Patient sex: M
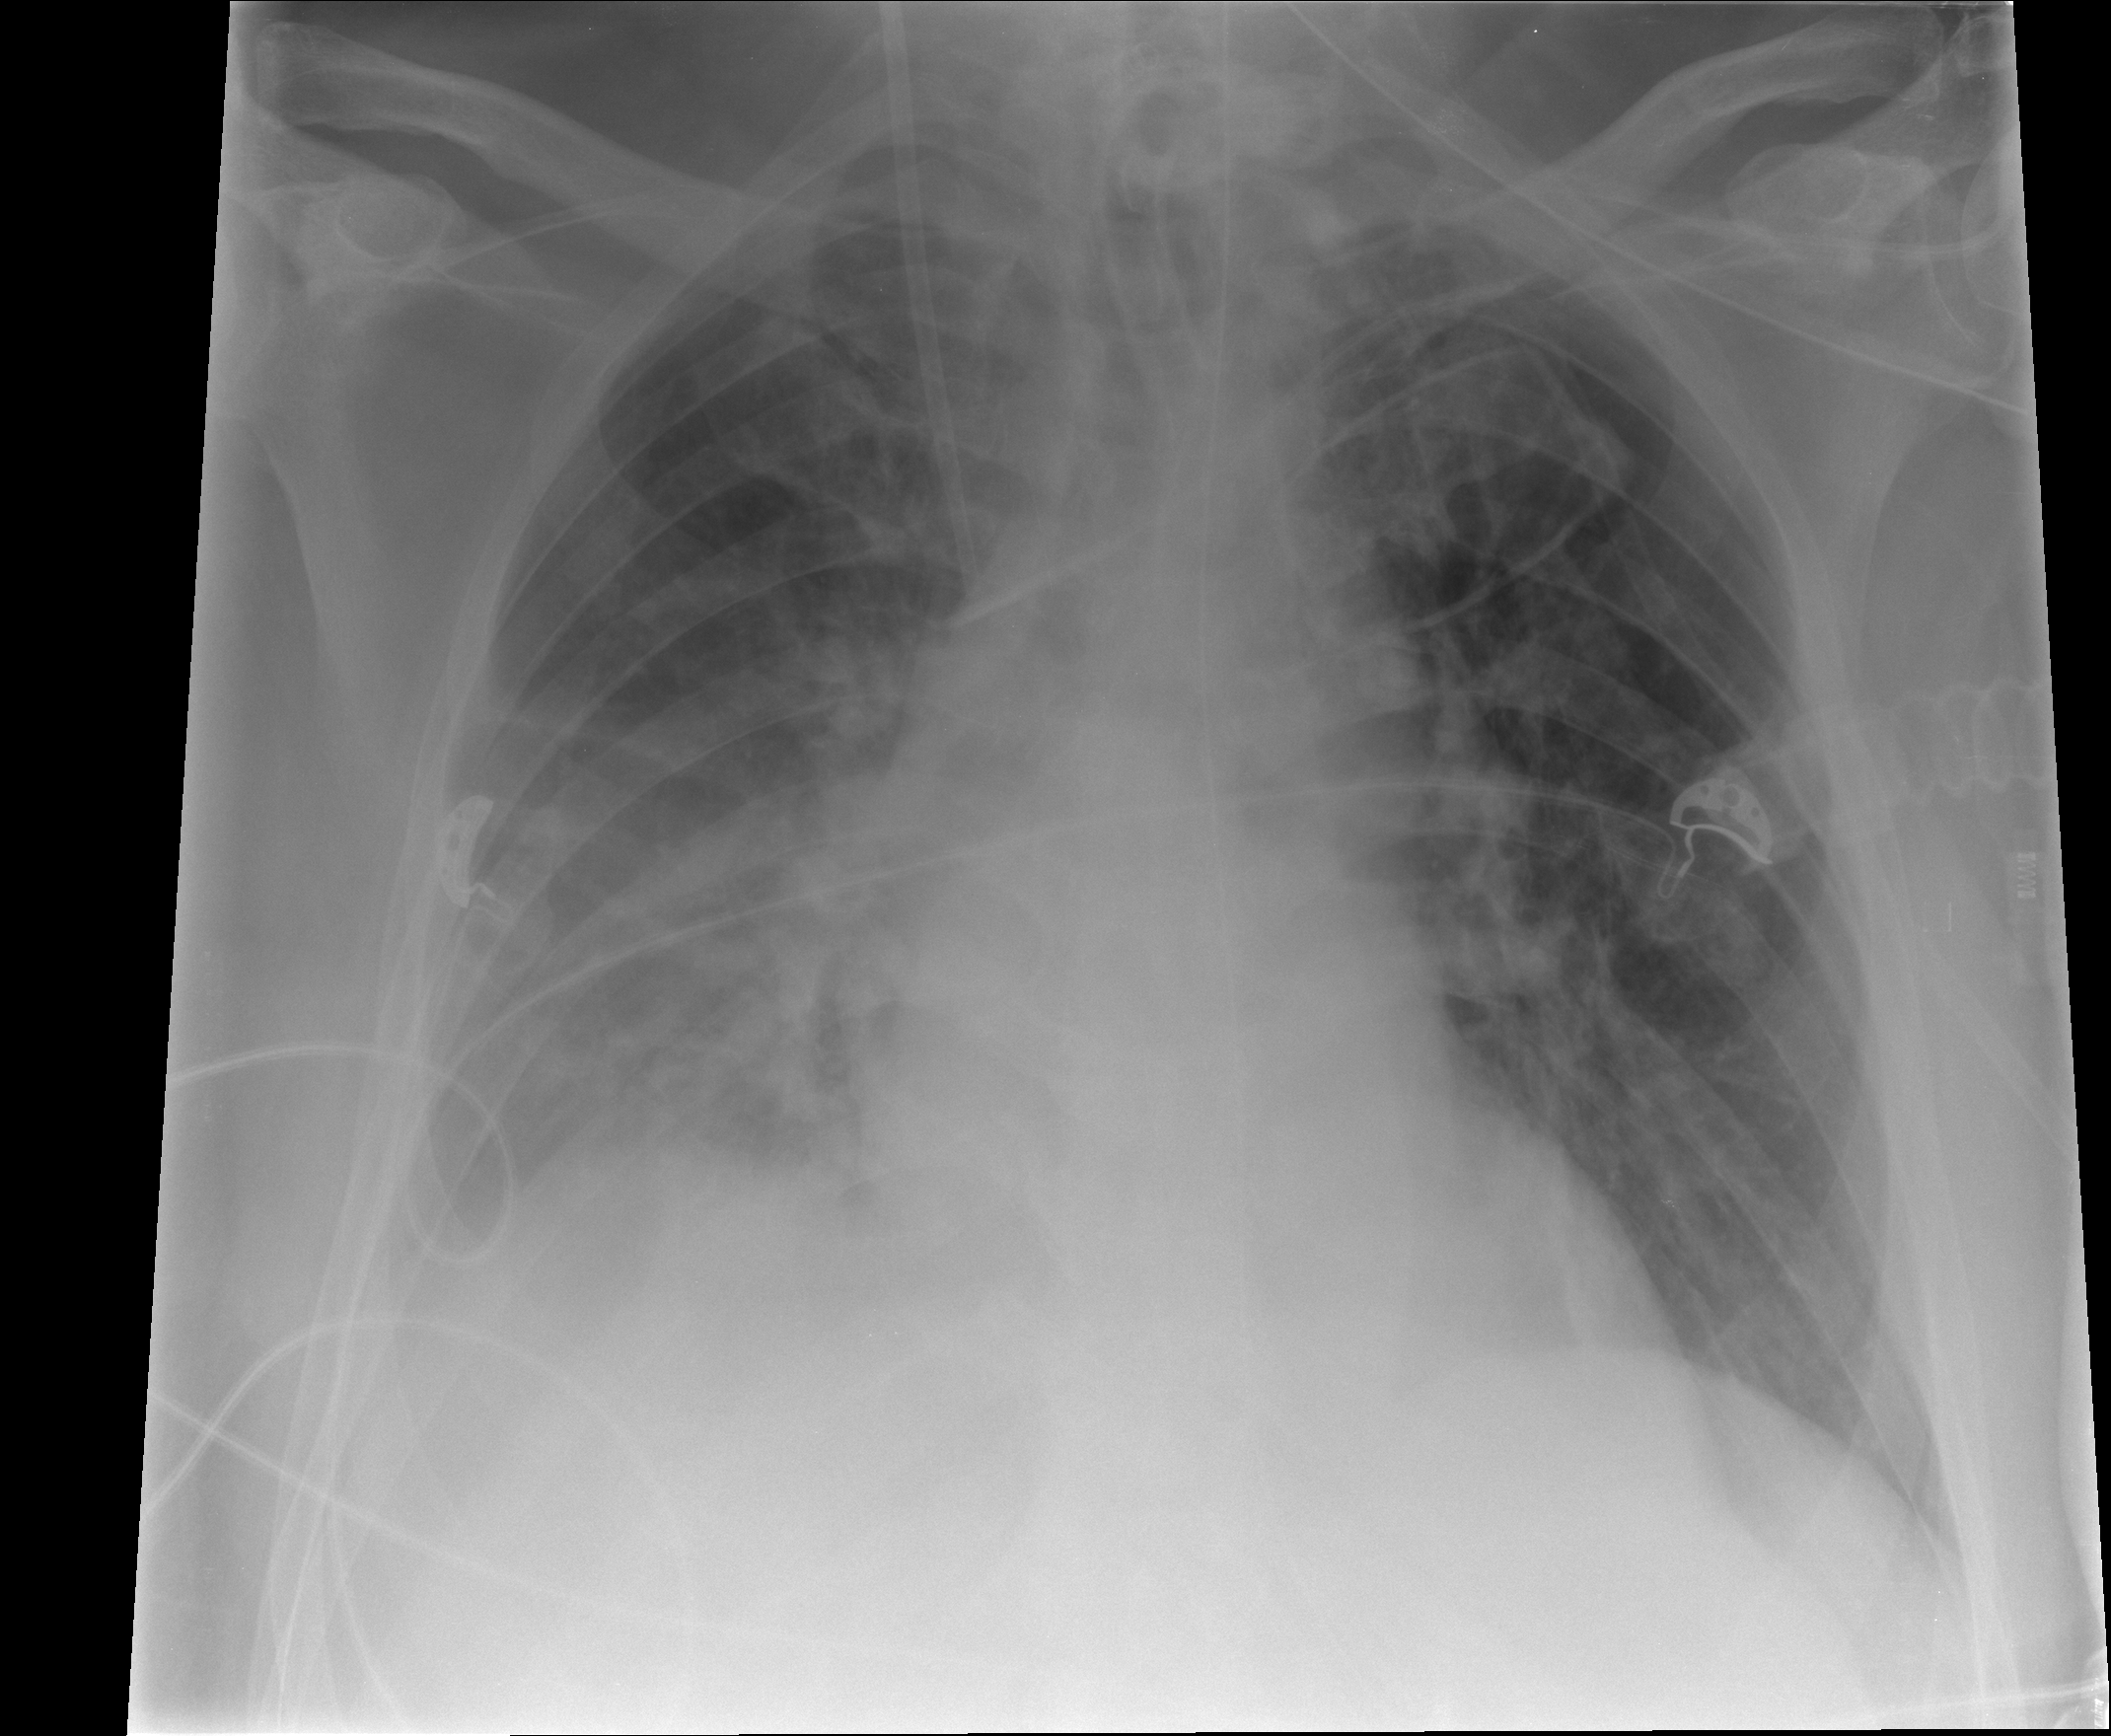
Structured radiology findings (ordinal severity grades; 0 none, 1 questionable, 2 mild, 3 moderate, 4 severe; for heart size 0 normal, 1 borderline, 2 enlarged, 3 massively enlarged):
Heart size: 0
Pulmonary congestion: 2
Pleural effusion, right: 2
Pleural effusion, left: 0
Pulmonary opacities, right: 2
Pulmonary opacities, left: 1
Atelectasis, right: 2
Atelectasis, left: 1